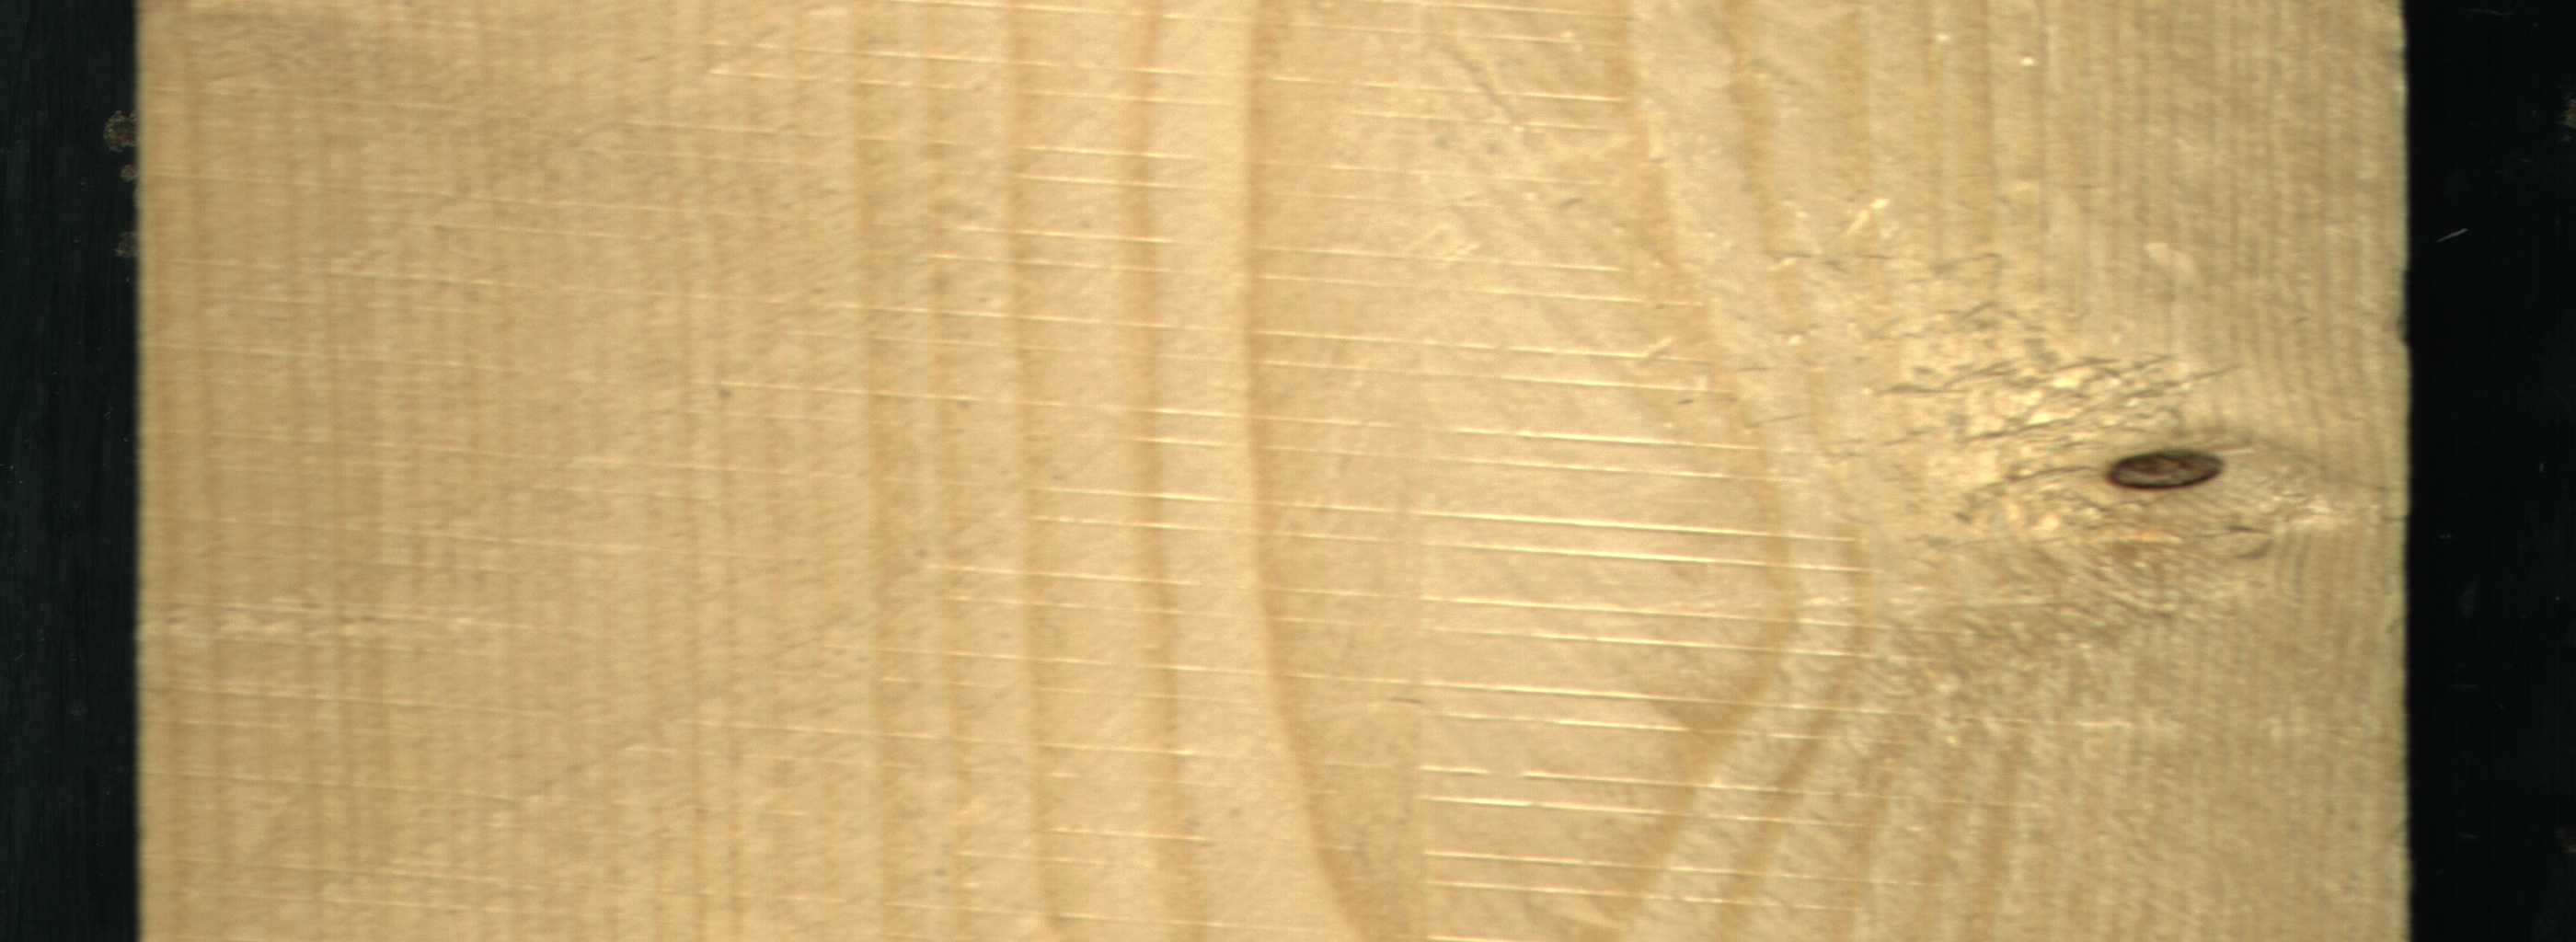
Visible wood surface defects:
Dead_Knot